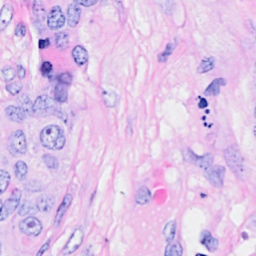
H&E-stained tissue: Breast